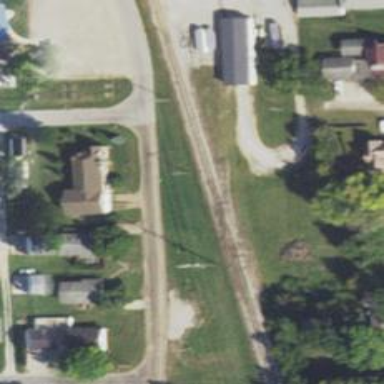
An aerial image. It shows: Rail spur service.